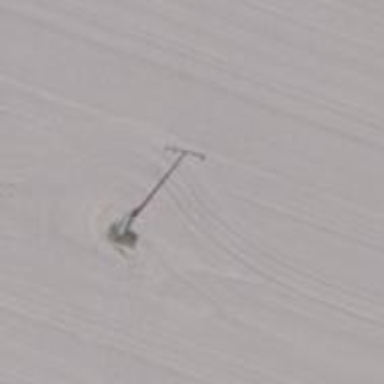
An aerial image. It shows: Minor power line.